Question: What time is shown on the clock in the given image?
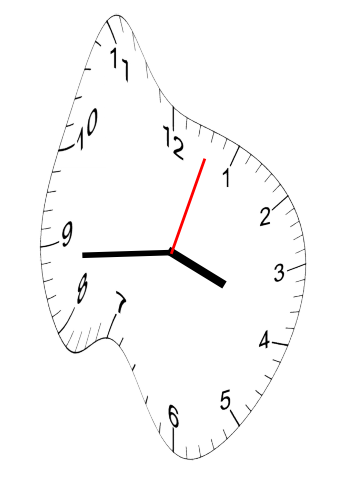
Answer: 03:44:03